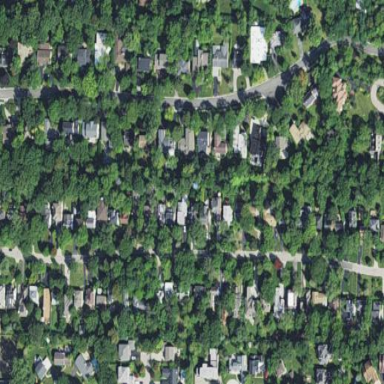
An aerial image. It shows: This residential area consists of single-family homes.